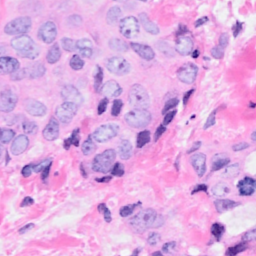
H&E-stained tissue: Breast